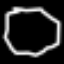
Label: octagon